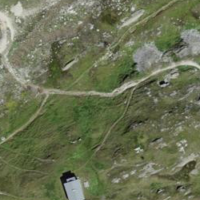
EUNIS habitat code: 31
Species observed at this site:
Micranthes stellaris
Adenostyles alliariae
Chamaenerion fleischeri